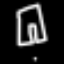
Label: pants